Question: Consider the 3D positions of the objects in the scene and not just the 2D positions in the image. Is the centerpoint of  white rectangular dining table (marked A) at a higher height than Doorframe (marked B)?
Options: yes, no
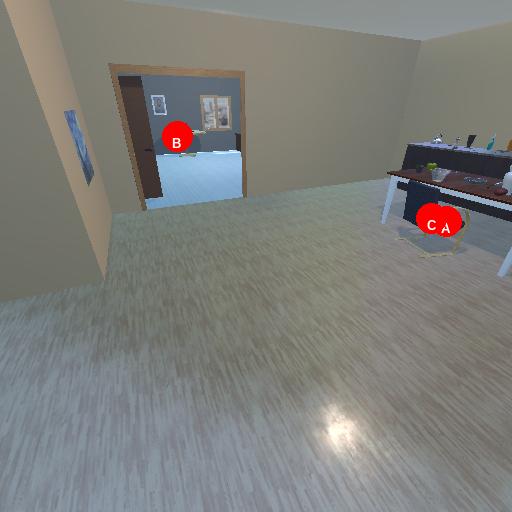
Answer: yes